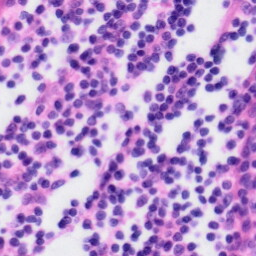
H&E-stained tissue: Tonsil